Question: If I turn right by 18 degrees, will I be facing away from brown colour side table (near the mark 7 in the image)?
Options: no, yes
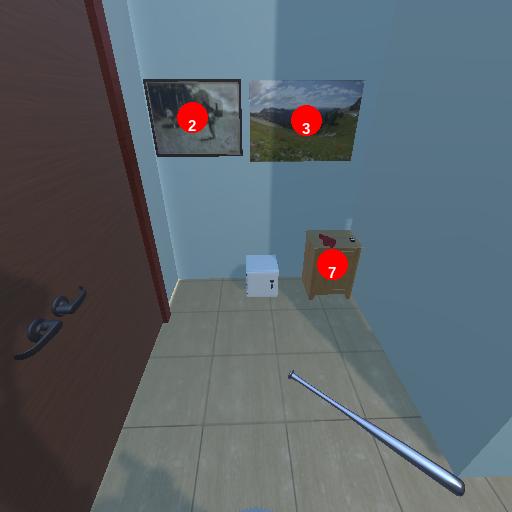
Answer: no